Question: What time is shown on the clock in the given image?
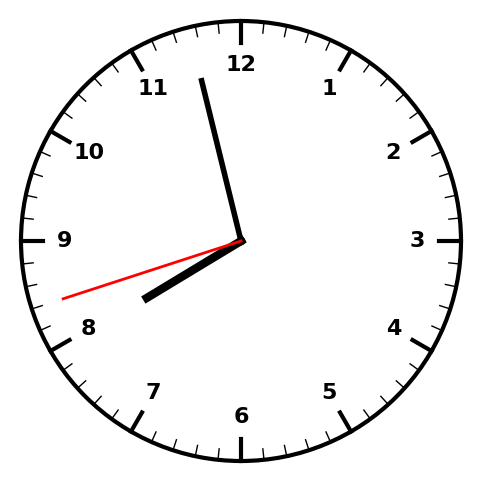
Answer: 07:57:42